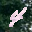
Label: 4